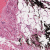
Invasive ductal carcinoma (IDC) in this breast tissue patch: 0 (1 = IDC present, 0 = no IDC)